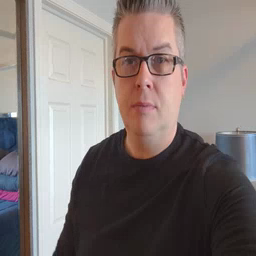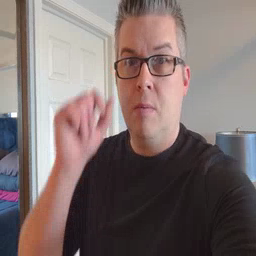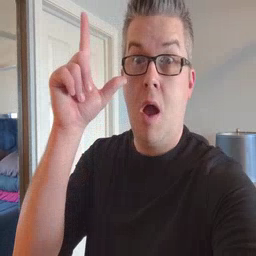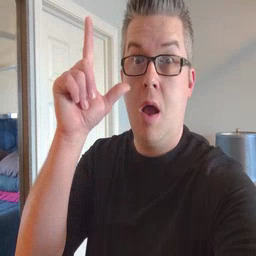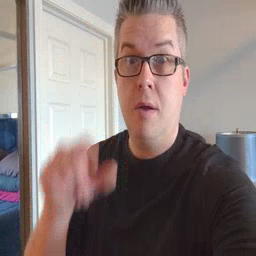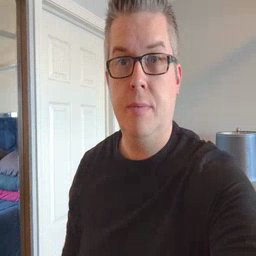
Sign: awake